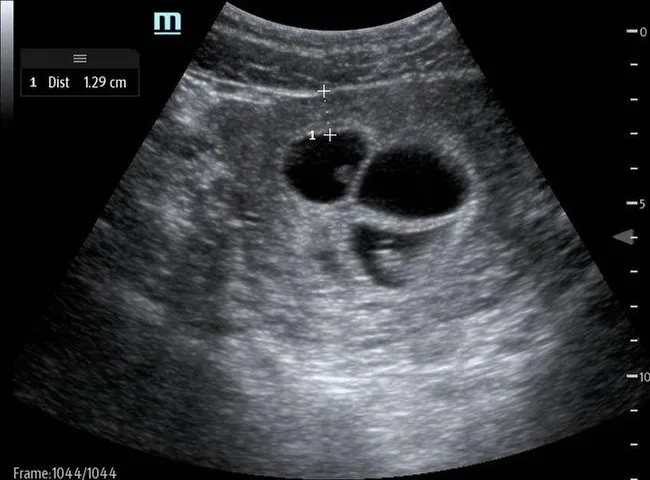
Myometrial Mantle Thickness.
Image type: radiology (ultrasound)